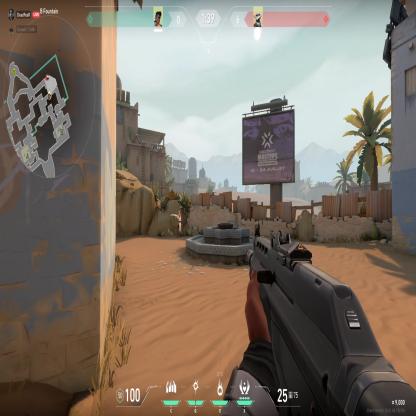
Label: enemy